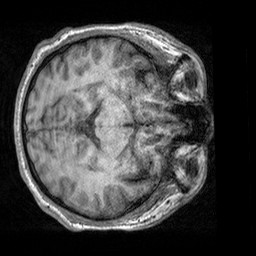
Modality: T1w
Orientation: axial
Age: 20
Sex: male
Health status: healthy
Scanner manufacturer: siemens
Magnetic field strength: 3 T
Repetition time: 2.3 s
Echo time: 0.00303 s